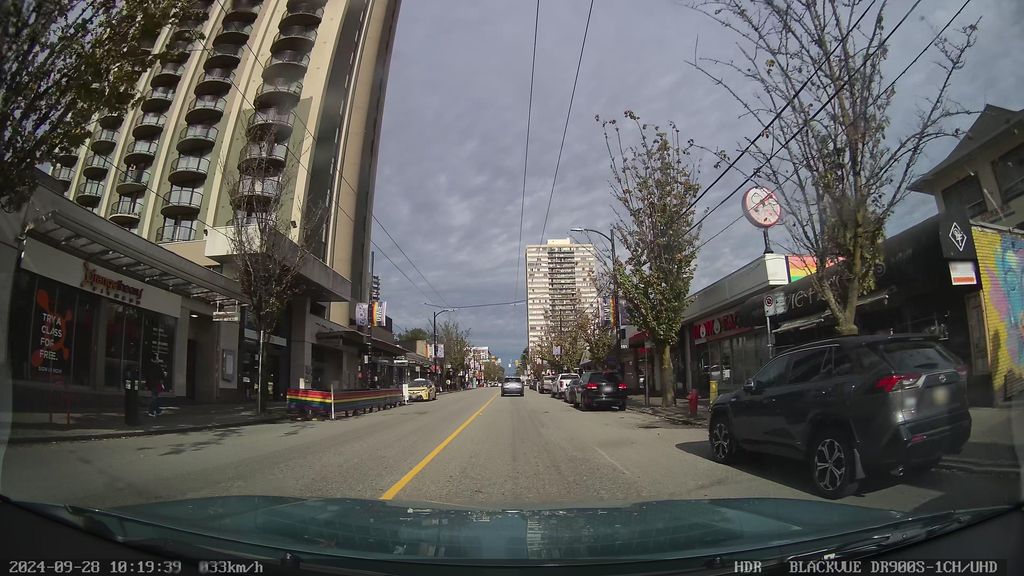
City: vancouver